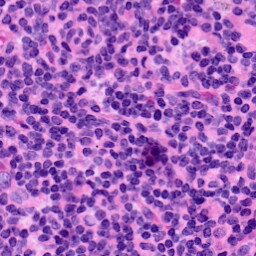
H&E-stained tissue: LymphNode